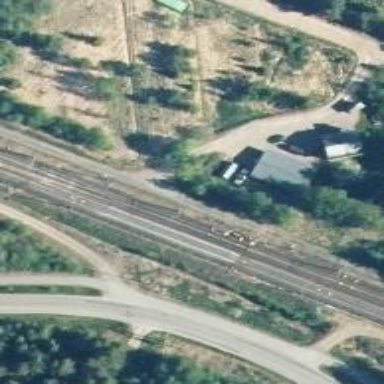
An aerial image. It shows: Railway track with continuous electrified contact line.